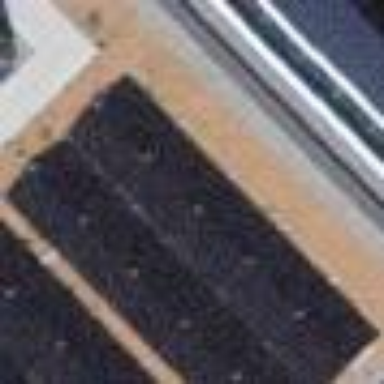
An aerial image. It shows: Solar power generator.